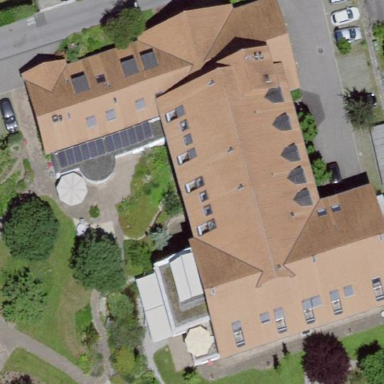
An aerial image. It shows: Nursing home building.